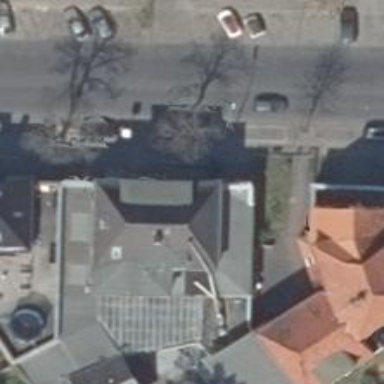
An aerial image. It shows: Restaurant.